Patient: sex M, age 43
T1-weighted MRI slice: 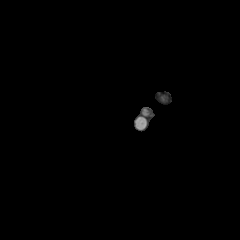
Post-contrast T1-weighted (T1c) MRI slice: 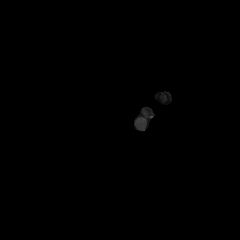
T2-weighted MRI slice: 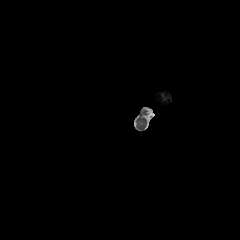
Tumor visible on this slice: no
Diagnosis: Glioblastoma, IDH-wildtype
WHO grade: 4